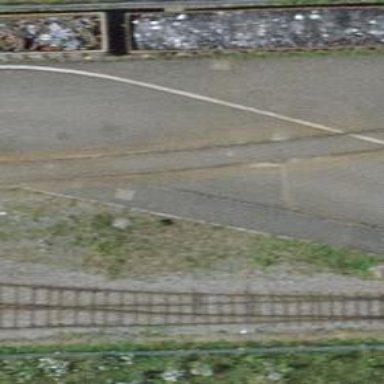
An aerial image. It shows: Uncontrolled level crossing for the railway.